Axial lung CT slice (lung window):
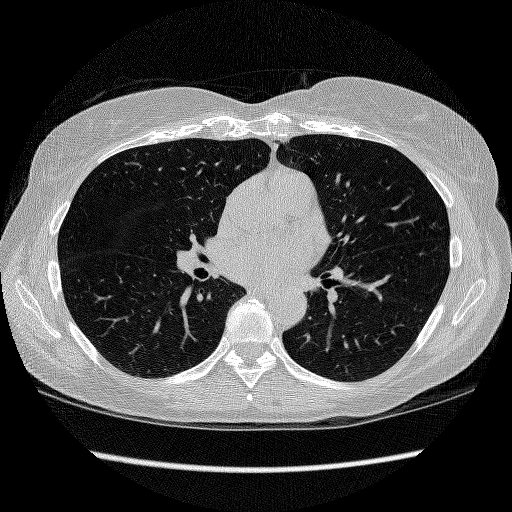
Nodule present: no